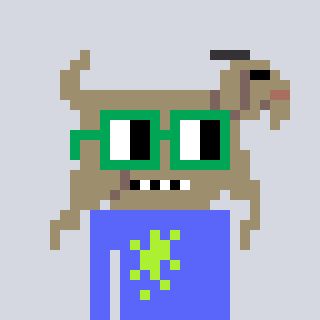
a pixel art character with square green glasses, a goat-shaped head and a purple-colored body on a cool background